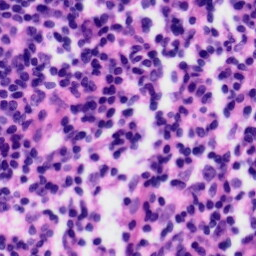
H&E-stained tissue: Tonsil